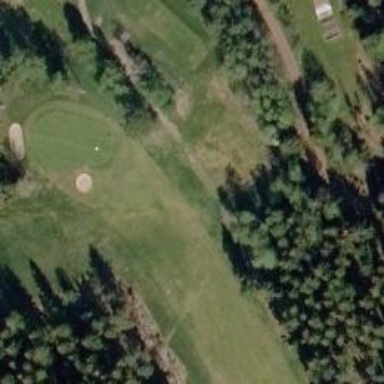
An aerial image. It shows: Pathway for golfing.